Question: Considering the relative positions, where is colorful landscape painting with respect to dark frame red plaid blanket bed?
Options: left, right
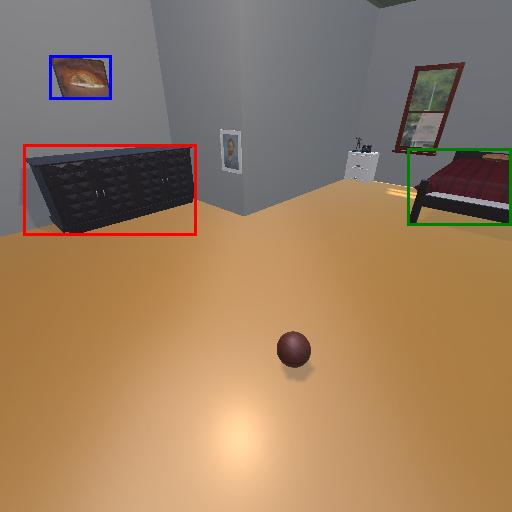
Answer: left